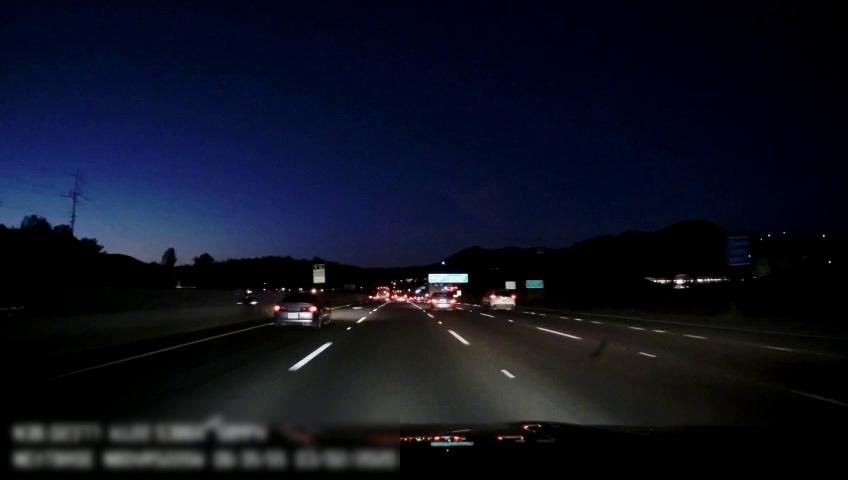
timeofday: Night
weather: Other
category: Drivable Space
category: Vehicles | Bus
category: Vehicles | Car
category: Vehicles | Car
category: Vehicles | Car
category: Vehicles | SUV
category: Vehicles | Car
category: Vehicles | Car
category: Lanes | Alternate Lane
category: Lanes | Current Lane
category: Lanes | Current Lane
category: Lanes | Alternate Lane
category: Lanes | Alternate Lane
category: Lanes | Alternate Lane
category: Traffic | Signs
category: Traffic | Signs
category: Traffic | Signs
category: Traffic | Signs
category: Traffic | Signs